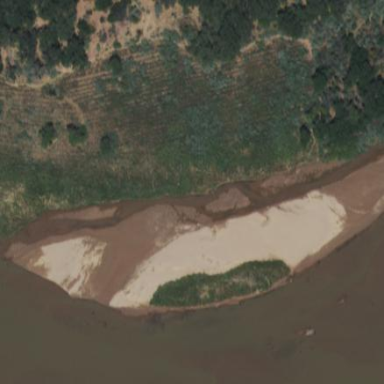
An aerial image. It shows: Sandy area in nature.